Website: bh-photo
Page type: delivery-shipping
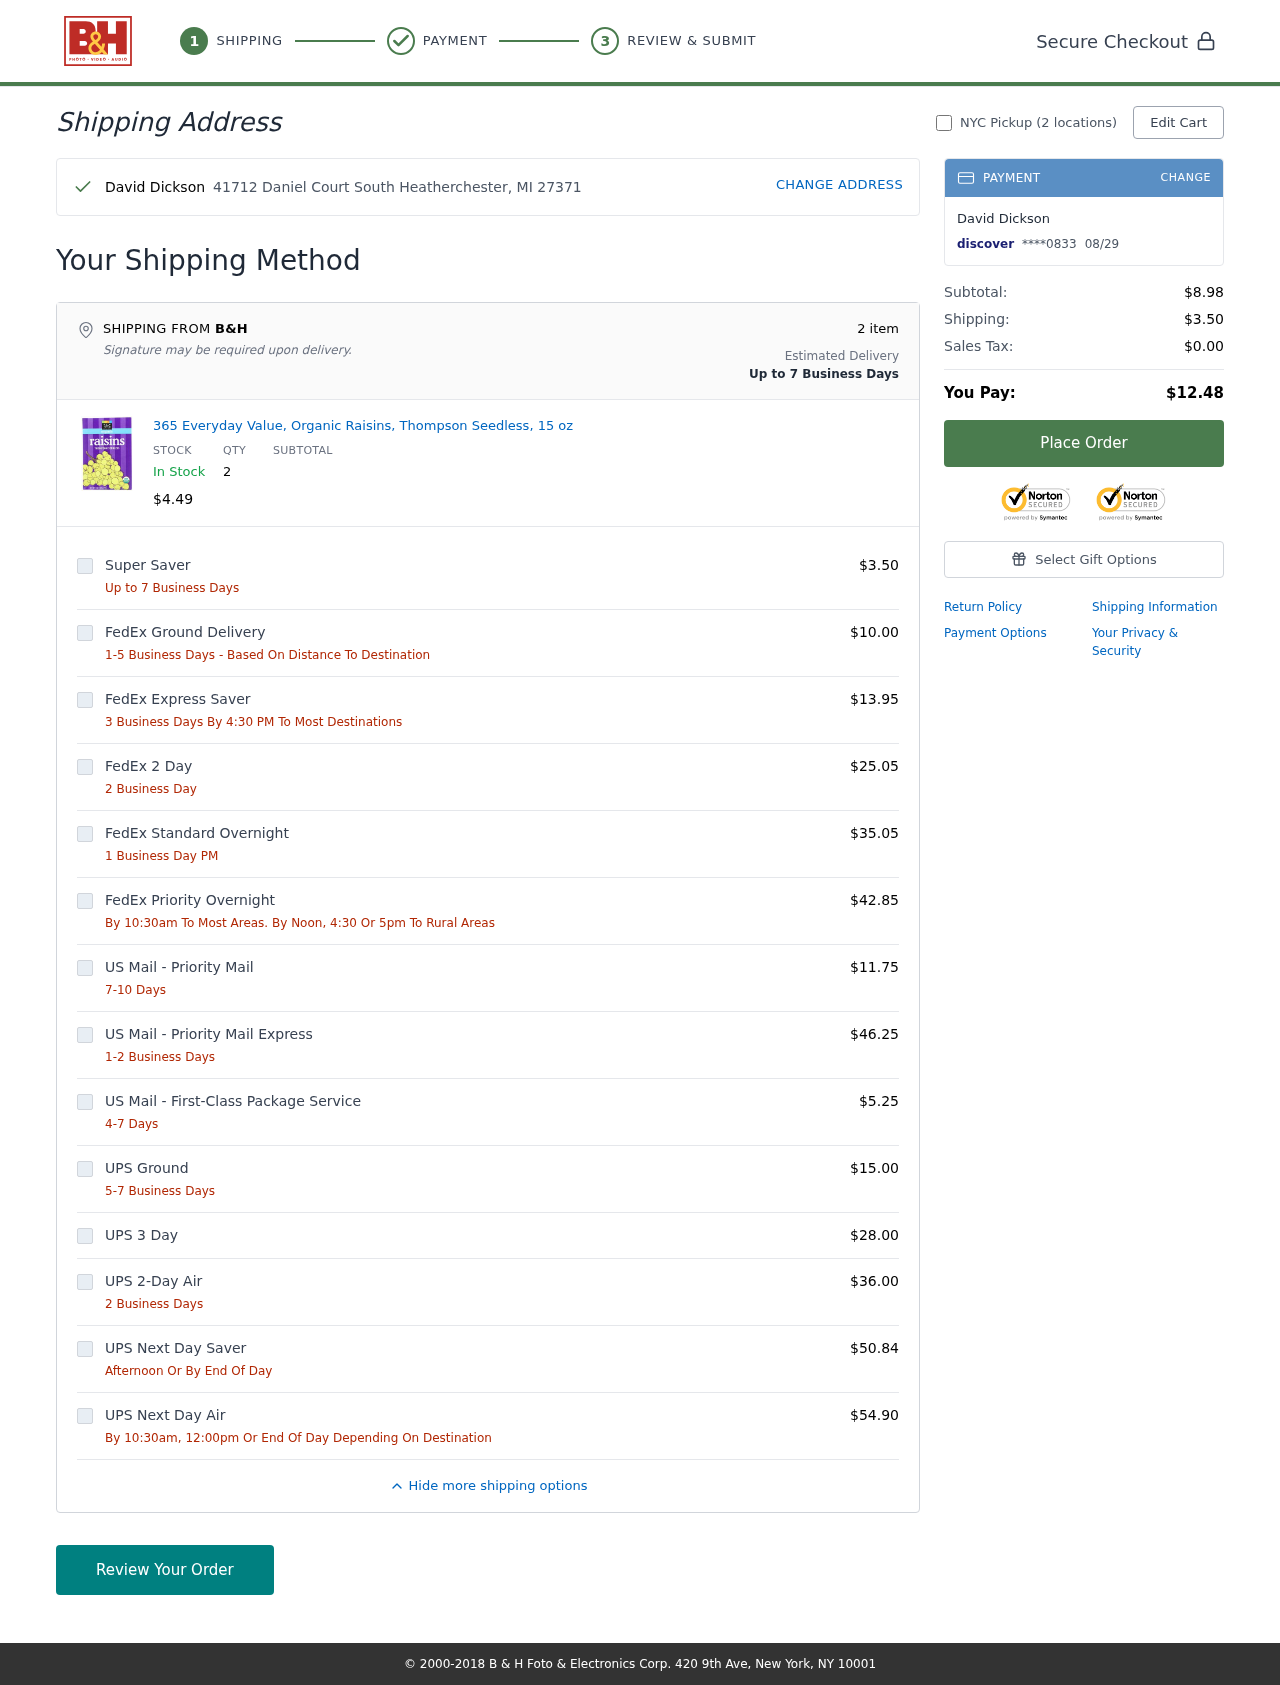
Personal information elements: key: PII_CARD_EXPIRY
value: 08/29
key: PII_CARD_LAST4
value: ****0833
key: PII_CARD_TYPE
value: discover
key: PII_CITY_STATE_ZIP
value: South Heatherchester, MI 27371
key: PII_FULLNAME
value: David Dickson
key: PII_STREET
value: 41712 Daniel Court
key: PII_FIRSTNAME
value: David
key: PII_LASTNAME
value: Dickson
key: PII_FULLNAME2
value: David Dickson
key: PII_FULLNAME3
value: David Dickson
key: PII_FIRSTNAME2
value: David
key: PII_FIRSTNAME3
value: David
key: PII_LASTNAME2
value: Dickson
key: PII_LASTNAME3
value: Dickson
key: PII_FIRSTNAME_DERIVED
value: David
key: PII_LASTNAME_DERIVED
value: Dickson
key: PII_FULLNAME_DERIVED
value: David Dickson
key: PII_NAME_FULL_DERIVED
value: David Dickson
Product elements: key: PRODUCT1_NAME
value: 365 Everyday Value, Organic Raisins, Thompson Seedless, 15 oz
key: PRODUCT1_PRICE
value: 4.49
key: PRODUCT1_QUANTITY
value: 2
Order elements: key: ORDER_NUM_ITEMS
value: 2
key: ORDER_SUBTOTAL
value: $8.98
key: ORDER_SHIPPING_COST
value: $3.50
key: ORDER_TAX
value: $0.00
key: ORDER_TOTAL
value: $12.48